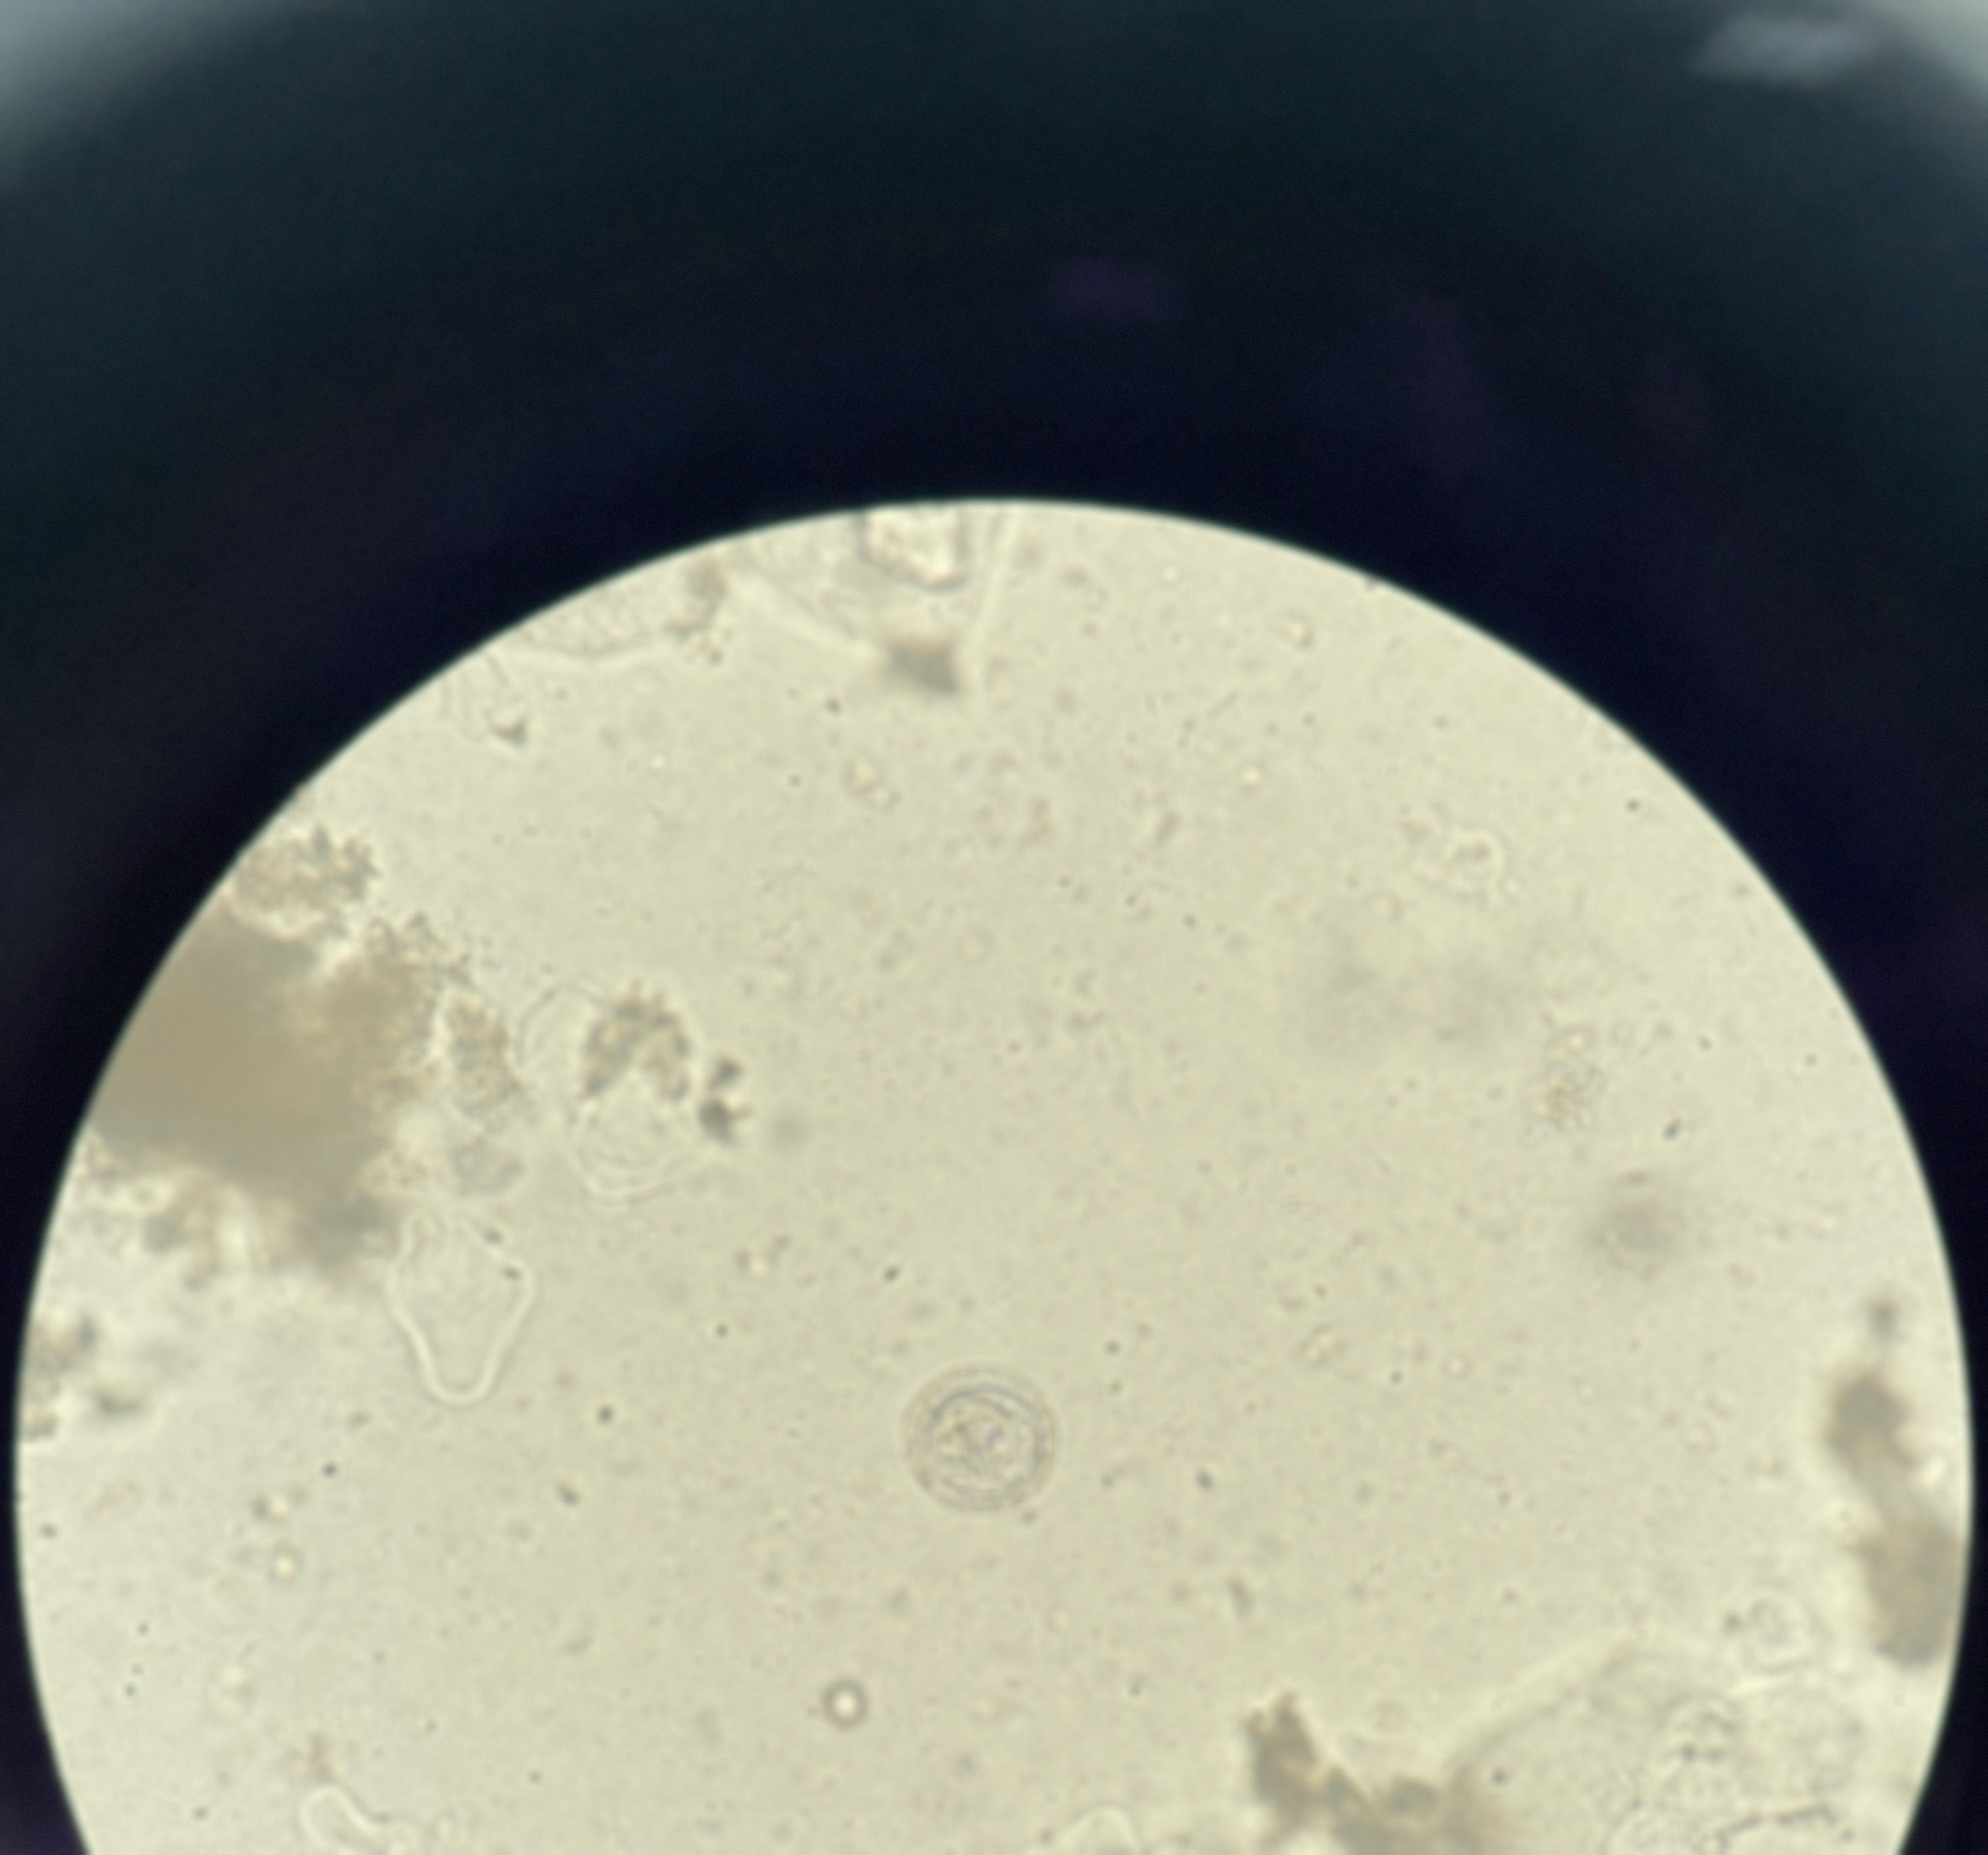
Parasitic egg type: Hymenolepis nana